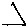
Label: triangle